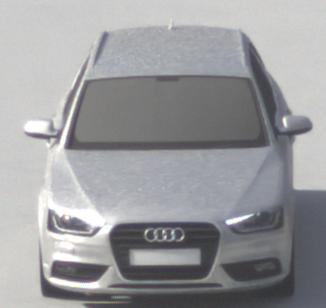
Make: Audi
Model: A4 Avant 1.8 TFSI
Detailed model: A4 (B8) Avant
Model produced from: 2012/02
Model produced until: 2015/04
Doors: 5
Color: white
Road condition: dry road
Daytime: morning or afternoon
Contrast: medium contrast